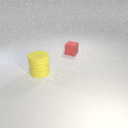
large yellow rubber cylinder to the left of small red rubber cube